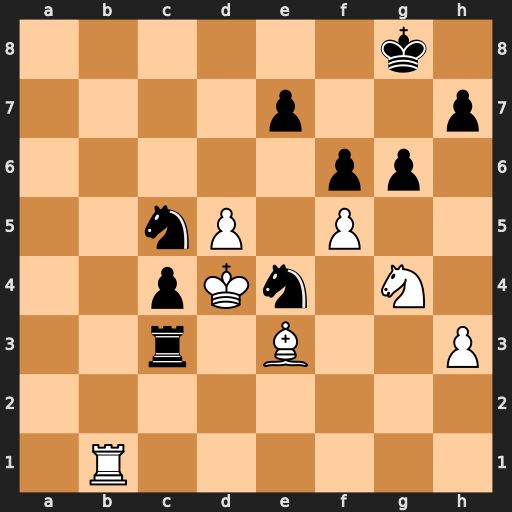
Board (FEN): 6k1/4p2p/5pp1/2nP1P2/2pKn1N1/2r1B2P/8/1R6
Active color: w
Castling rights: -
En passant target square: -
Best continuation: Rb8+ Kf7 Nh6+ Kg7 Rg8#